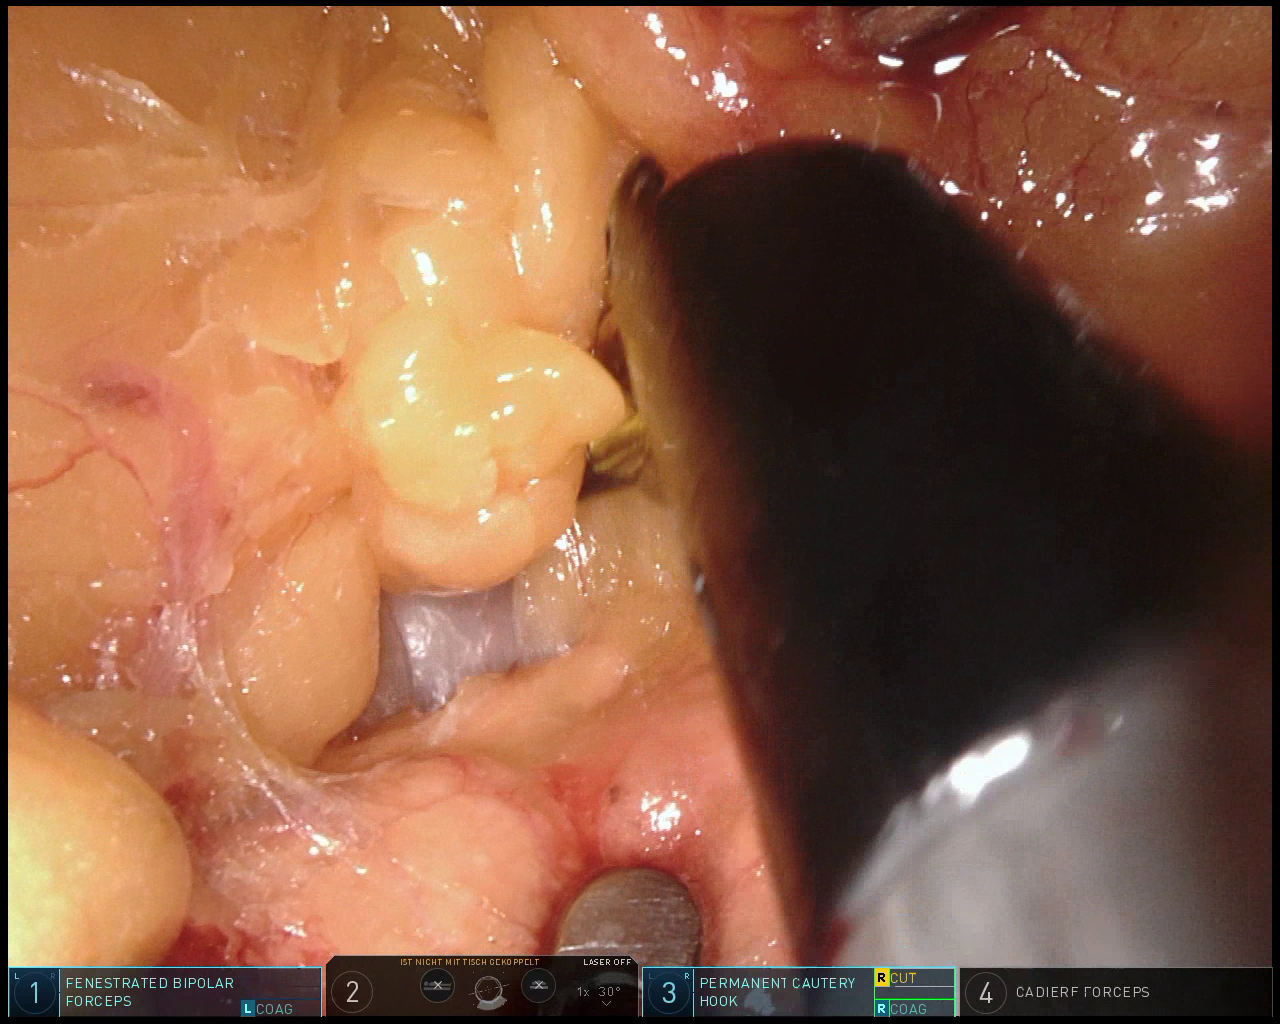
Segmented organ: pancreas
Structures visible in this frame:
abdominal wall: no
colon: no
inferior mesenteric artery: no
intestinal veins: no
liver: no
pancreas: yes
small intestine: no
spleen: no
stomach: yes
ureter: no
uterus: no
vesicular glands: no